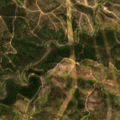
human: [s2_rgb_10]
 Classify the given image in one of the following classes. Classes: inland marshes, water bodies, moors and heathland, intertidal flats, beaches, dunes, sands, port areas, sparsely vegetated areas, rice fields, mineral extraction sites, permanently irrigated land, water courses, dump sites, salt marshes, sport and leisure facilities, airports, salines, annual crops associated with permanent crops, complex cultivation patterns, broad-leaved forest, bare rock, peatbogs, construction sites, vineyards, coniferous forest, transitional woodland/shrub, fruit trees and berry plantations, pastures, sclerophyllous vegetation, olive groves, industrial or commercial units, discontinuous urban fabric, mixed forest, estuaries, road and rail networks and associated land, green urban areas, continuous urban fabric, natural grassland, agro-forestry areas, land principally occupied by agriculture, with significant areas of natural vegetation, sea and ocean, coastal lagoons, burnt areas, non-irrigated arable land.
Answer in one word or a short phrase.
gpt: broad-leaved forest, sclerophyllous vegetation, transitional woodland/shrub